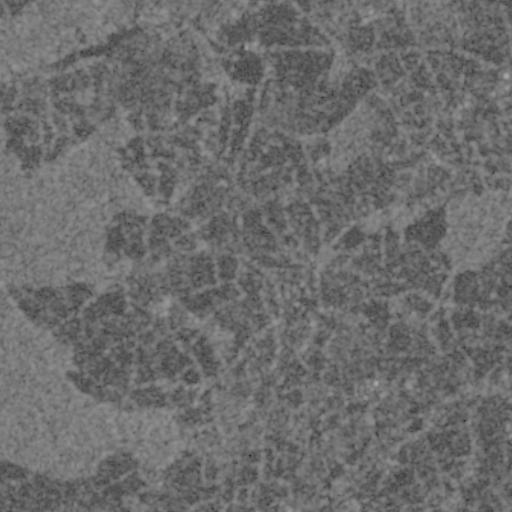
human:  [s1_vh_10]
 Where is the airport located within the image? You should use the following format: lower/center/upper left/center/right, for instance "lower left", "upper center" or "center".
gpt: The airport is located in the lower right of the image.
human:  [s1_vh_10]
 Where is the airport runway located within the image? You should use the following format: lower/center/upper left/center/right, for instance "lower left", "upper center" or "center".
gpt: The airport runway is located in the lower right of the image.
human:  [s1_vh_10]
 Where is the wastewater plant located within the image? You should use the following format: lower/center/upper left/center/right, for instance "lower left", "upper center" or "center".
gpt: The wastewater plant is located in the upper right of the image.
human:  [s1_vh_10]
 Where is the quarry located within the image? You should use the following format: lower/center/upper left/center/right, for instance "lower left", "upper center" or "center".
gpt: There is no quarry in the image.

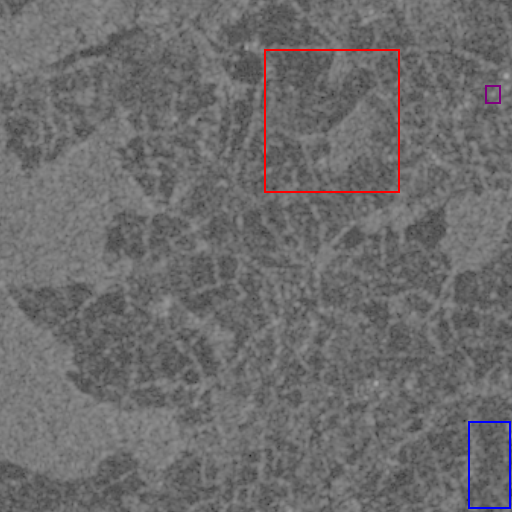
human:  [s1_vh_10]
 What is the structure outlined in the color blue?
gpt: The structure outlined in blue is an airport.
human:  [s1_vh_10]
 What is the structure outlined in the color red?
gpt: The structure outlined in red is a crop field.
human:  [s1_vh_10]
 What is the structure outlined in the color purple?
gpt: The structure outlined in purple is a wastewater plant.
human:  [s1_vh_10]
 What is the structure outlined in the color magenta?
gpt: There is no magenta outline.